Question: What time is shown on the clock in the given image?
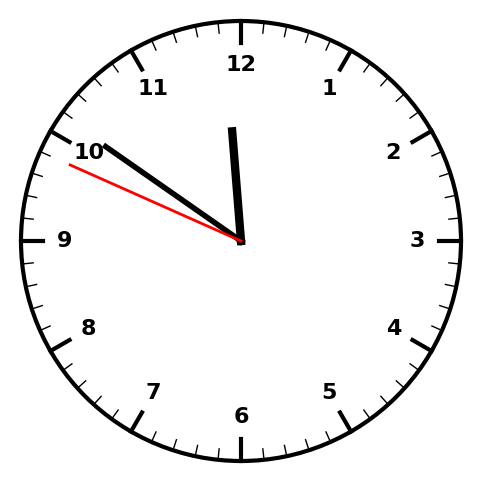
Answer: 11:50:49